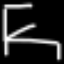
Label: chair